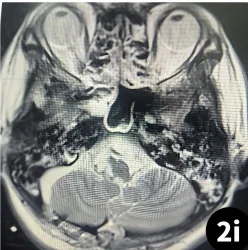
Surgical treatment of the right foramen magnum meningioma. (Case 1). Postoperative MR scan.
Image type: radiology (mri)